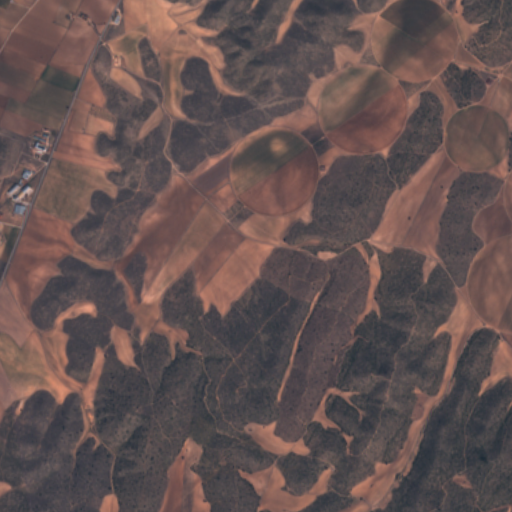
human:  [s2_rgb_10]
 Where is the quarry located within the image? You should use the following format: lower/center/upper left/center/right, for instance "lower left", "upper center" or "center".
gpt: The quarry is located in the lower left of the image.
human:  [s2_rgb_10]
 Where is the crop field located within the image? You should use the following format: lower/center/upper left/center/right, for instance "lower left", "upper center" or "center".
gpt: There is no crop field in the image.